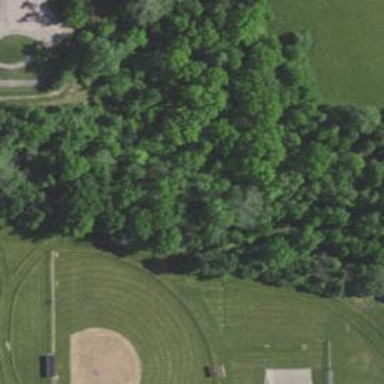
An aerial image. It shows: Softball pitch for leisure land activities.